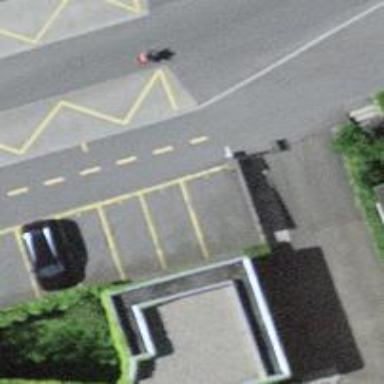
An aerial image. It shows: Bus stop with platform for public transport.